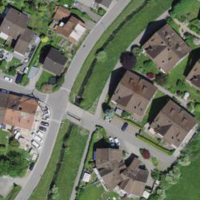
EUNIS habitat code: 54
Species observed at this site:
Lamium galeobdolon
Geum rivale
Chelidonium majus
Geranium robertianum